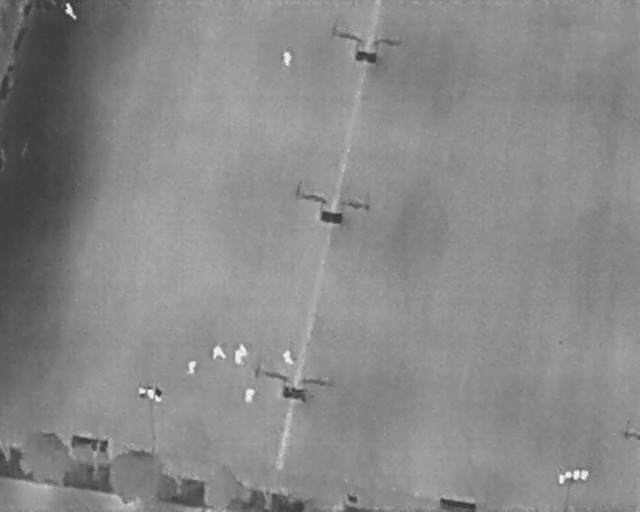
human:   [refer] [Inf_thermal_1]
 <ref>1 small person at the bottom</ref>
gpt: <box>[[37, 76, 40, 78, 2]]</box>

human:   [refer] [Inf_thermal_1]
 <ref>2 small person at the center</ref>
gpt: <box>[[36, 68, 38, 70, 2], [36, 67, 39, 69, 2]]</box>

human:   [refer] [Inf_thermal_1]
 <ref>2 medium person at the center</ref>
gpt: <box>[[33, 67, 35, 70, 2], [43, 68, 46, 70, 2]]</box>